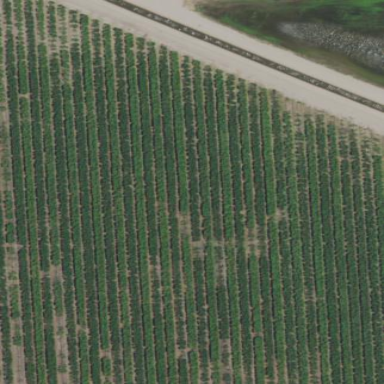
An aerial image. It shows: Orchard filled with almond trees.